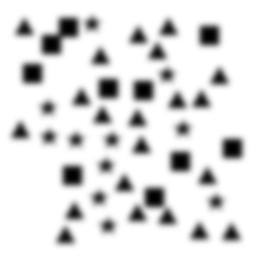
Squares: 10
Triangles: 21
Stars: 11
Total shapes: 42